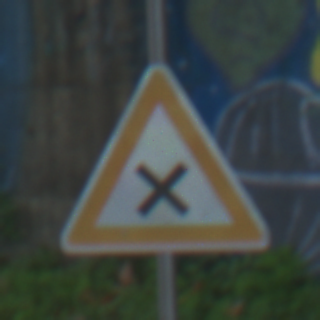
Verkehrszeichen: KreuzungOderEinmuendung
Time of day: Midday
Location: Outdoor (Urban)
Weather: Clear
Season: NotSpecified
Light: Natural